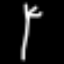
Label: fork